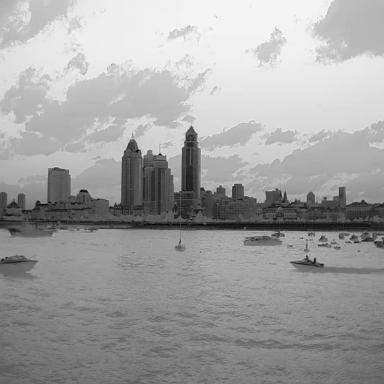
There are two canoes in the infrared image.